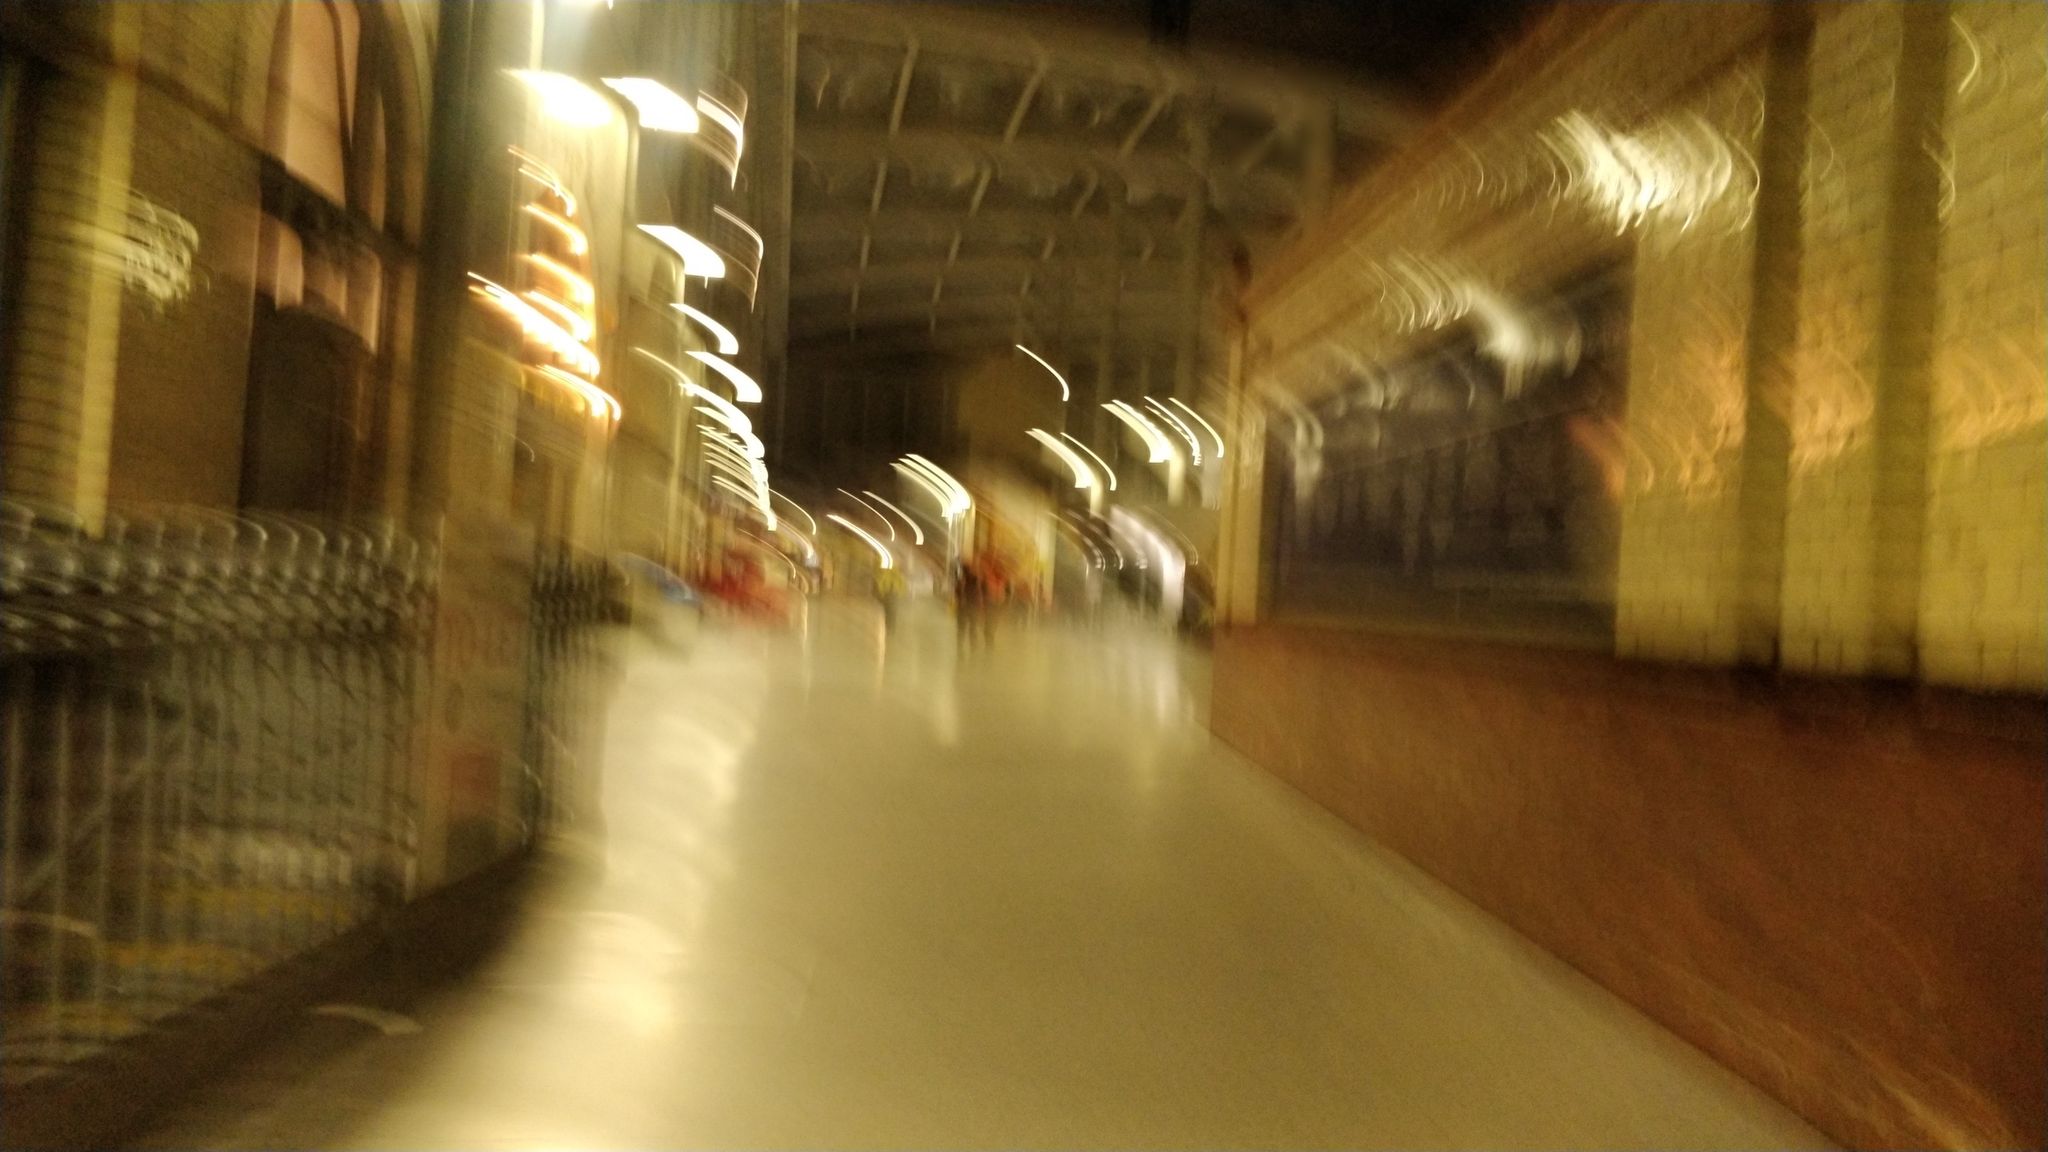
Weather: snowy
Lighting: night
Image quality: slightly poor
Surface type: driving surface
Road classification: pedestrian, service, cycleway
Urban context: urban centre
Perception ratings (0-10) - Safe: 2.21, Lively: 3.13, Beautiful: 8.1, Boring: 4.99, Depressing: 4.02, Wealthy: 1.53